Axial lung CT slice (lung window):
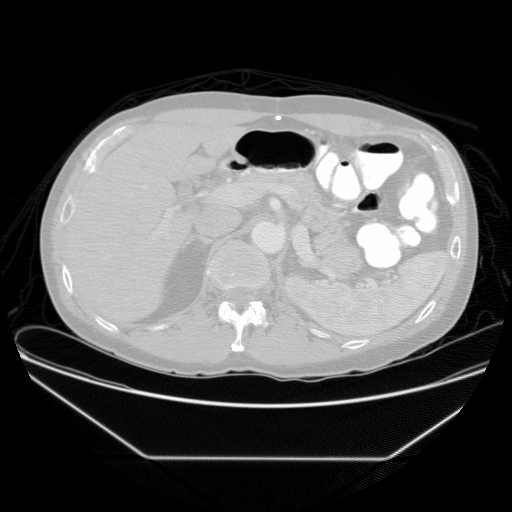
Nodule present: no